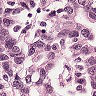
Metastatic tissue present: yes